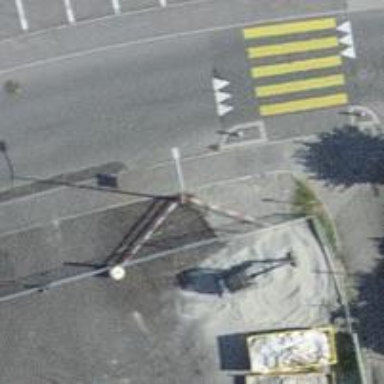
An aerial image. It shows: Kerb barrier.